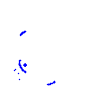
Particle: kaon